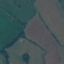
Land use / land cover: Pasture